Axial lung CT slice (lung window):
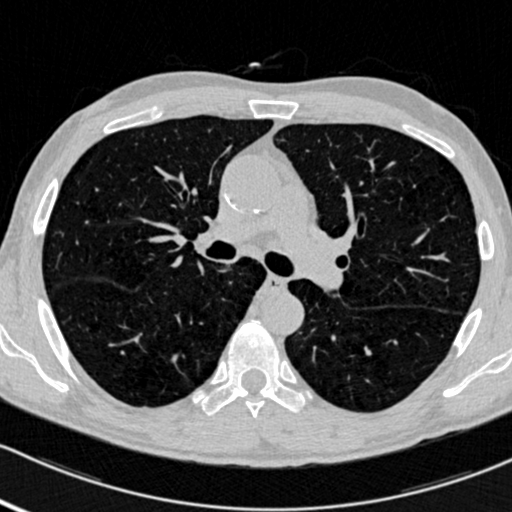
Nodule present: no